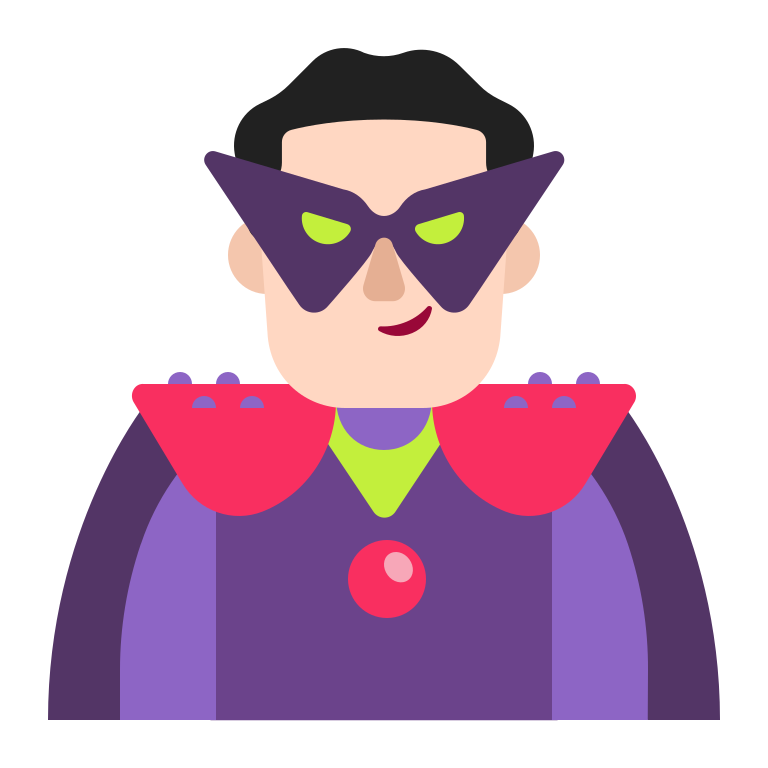
man supervillain flat light